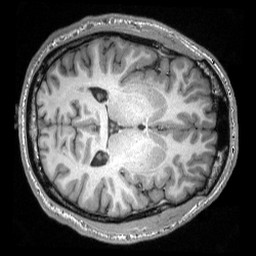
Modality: T1w
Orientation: axial
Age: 27
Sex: male